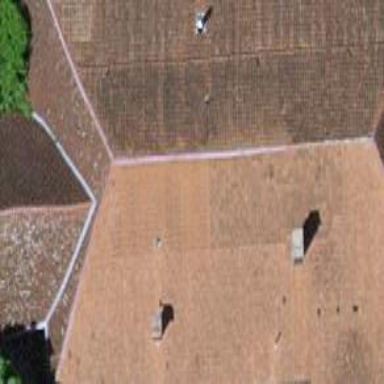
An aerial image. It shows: Farm building.